Question: I am studying Fourier series and want to plot some of the results in Python. One common function to analyze using Fourier series is the hat function:

The code below shows two different ways that I've coded the hat function. One uses 'numpy', the other uses a custom function 'hat(x,a,L)' that I wrote. The parameter 'a' represents the width of the hat, while 'L' is the overall domain of the function from (-L,L).
I think that the function I wrote is more readable, but I doubt it's as fast as the numpy 'piecewise' function. But I think the numpy function is pretty ugly.
Is there a better way to write the hat function that is more concise and fast? (Bonus points for readability)
'''
import matplotlib.pyplot as plt
import numpy as np
# defining the hat function parameters, domain
L=-5
a=1
x=np.linspace(-L,L,100)
# using my hat function
y=hat(x,a,L)
plt.plot(x,y,'r')
plt.show()
# numpy hat function - piecewise
y=np.piecewise(x,
[x<-a,(-a<x)&(x<0),x==0,(0<x)&(x<a),a<x],
[0,lambda x:1+x/a,1,lambda x:1-x/a,0])
plt.plot(x,y,'r')
plt.show()
# hat function
def hat(x,a,L):
y=x.copy()
y[x<-a]=0
y[(x>-a)&(x<0)]=1+x[(x>-a)&(x<0)]/a
y[x==0]=1
y[(x>0)&(x<a)]=1-x[(x>0)&(x<a)]/a
y[x>a]=0
return y
'''
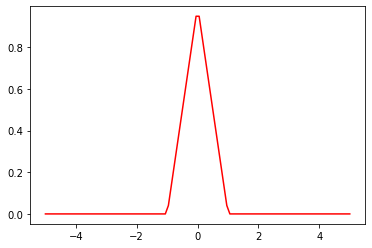
Answer: Here's another solution
'''
def hat(x,a,L):
y=x.copy()
y[(x<-a) | (x>a)]=0
y[(x>-a)&(x<0)]+=1
y[x==a]=1
y[(x>0)&(x<a)]*=-1
y[(x>0)&(x<a)]+=1
return y
'''
in your 'hat' function, you have 'y[x==a]=1' but in the numpy version you have ',x==0,' = ',1,', which are not the same.
## _______
Something like this with symmetry
'''
import matplotlib.pyplot as plt
import numpy as np
# defining the hat function parameters, domain
L=5
a=1
x=np.linspace(0,L,51)
# hat function
def hat(x,a,L):
y=x.copy()
y[x==0]=1
y[(x > 0) & (x < a)] *= -1
y[(x > 0) & (x < a)] += 1
y[(x>=a)]=0
y = np.hstack((y[-1:0:-1], y))
return y
# using my hat function
y2=hat(x,a,L)
x=np.linspace(-L,L,101)
# numpy hat function - piecewise
y=np.piecewise(x,
[x<-a,(-a<x)&(x<0),x==0,(0<x)&(x<a),a<x],
[0,lambda x:1+x,1,lambda x:1-x,0])
plt.plot(x,y,'b')
plt.plot(x,y2,'r')
plt.show()
'''
## ____
you could also use math to compute the y signal and then put some zeros
'''
x=np.linspace(-L,L,101)
y3 = np.zeros(x.shape)
y3[(x>-a)&(x<a)] = -np.abs(x[(x>-a)&(x<a)]) + 1
'''
but it really depend on your case